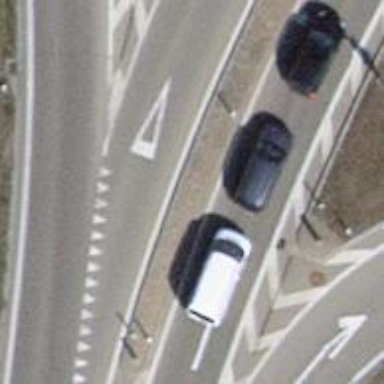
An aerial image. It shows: Road with "give way" sign.